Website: macys
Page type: payment
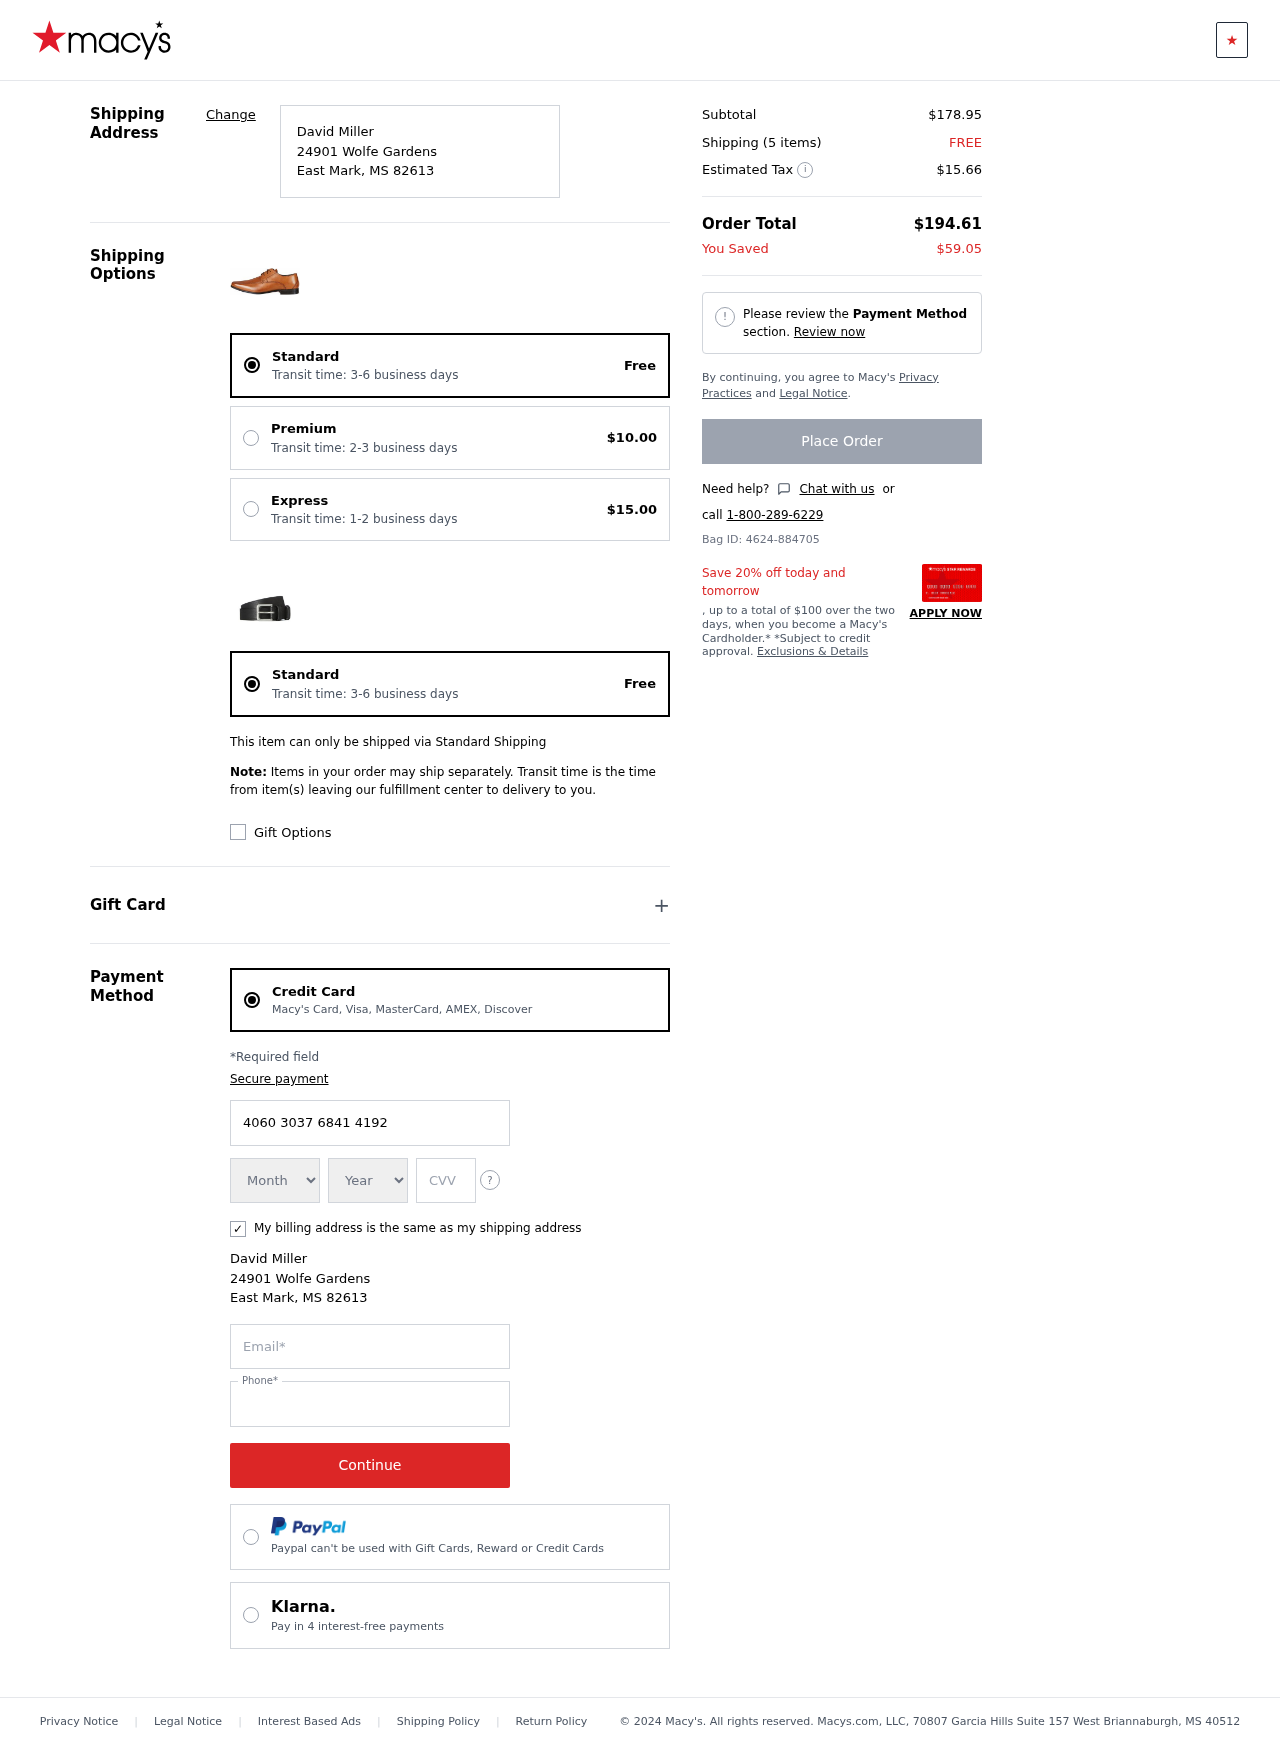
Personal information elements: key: PII_CARD_CVV
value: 718
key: PII_CARD_EXPIRY_MONTH
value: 11
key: PII_CARD_EXPIRY_YEAR
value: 28
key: PII_CARD_NUMBER
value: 4060 3037 6841 4192
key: PII_CITY
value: East Mark
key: PII_EMAIL
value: david.miller@gmail.com
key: PII_FULLNAME
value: David Miller
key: PII_PHONE
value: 3602159306
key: PII_POSTCODE
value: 82613
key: PII_STATE_ABBR
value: MS
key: PII_STREET
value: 24901 Wolfe Gardens
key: PII_FULLNAME2
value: David Miller
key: PII_CITY2
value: East Mark
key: PII_STATE_ABBR2
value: MS
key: PII_POSTCODE_FULL
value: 82613
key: PII_POSTCODE_NUMERIC
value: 82613
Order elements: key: ORDER_DELIVERY_DATE
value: Transit time: 3-6 business days
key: ORDER_SHIPPING_STANDARD
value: Free
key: ORDER_SHIPPING_PREMIUM
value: $10.00
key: ORDER_SHIPPING_EXPRESS
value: $15.00
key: ORDER_DELIVERY_DATE2
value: Transit time: 3-6 business days
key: ORDER_SHIPPING_STANDARD2
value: Free
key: ORDER_SUBTOTAL
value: $178.95
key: ORDER_NUM_ITEMS
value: Shipping (5 items)
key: ORDER_SHIPPING_COST
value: FREE
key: ORDER_TAX
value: $15.66
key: ORDER_TOTAL
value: $194.61
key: ORDER_SAVINGS
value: $59.05
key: ORDER_ID
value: Bag ID: 4624-884705